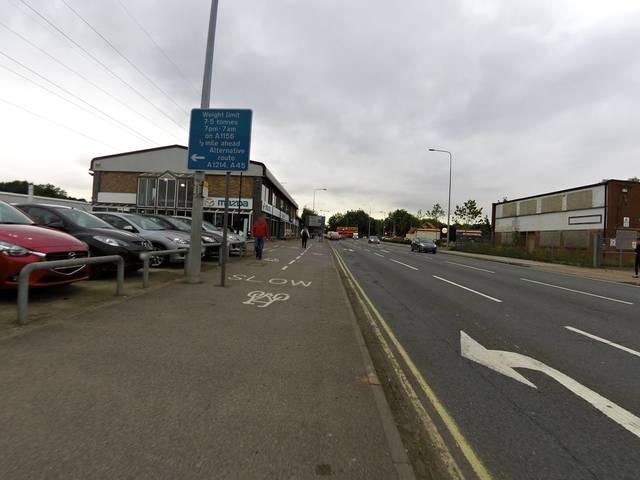
Region: United Kingdom
Coordinates: 52.057, 1.136